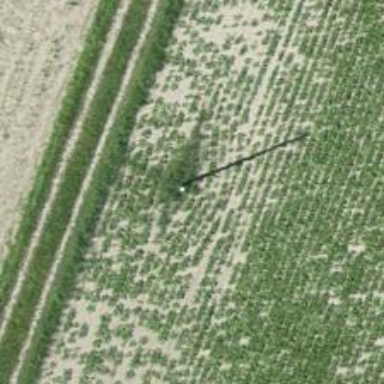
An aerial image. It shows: Power pole.